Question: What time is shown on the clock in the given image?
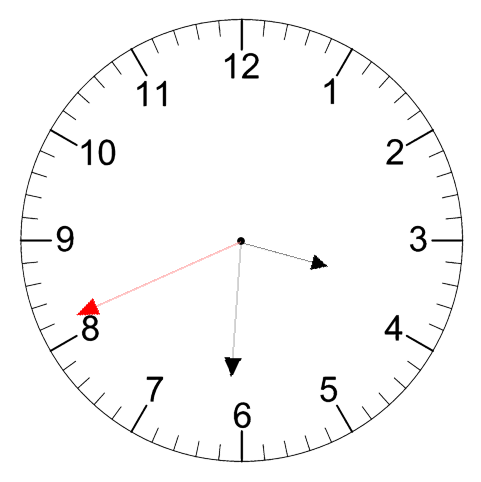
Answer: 03:30:41